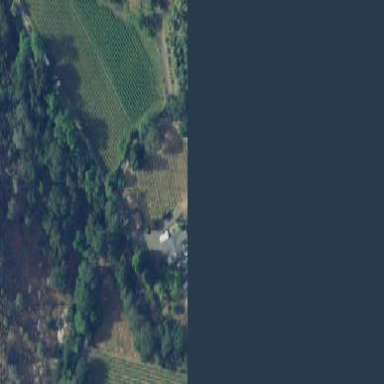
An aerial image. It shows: Vineyard with wine grapes as the main crop.